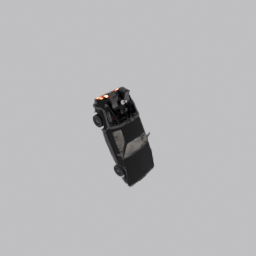
Label: mechanical